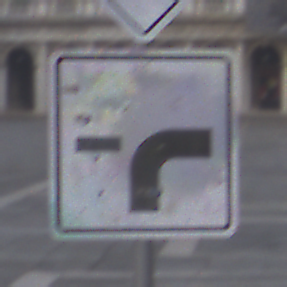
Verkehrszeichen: VerlaufVorfahrtsstrasse9
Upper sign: Vorfahrtsstrasse
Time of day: SunriseSunset
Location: Outdoor (Urban)
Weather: PartlyCloudy
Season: NotSpecified
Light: Natural